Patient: sex F, age 65
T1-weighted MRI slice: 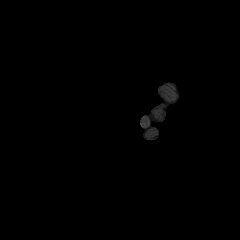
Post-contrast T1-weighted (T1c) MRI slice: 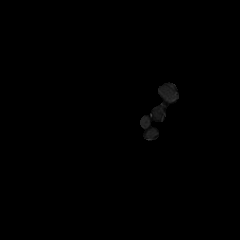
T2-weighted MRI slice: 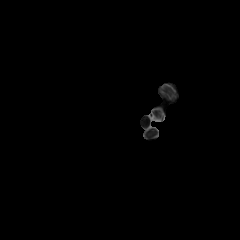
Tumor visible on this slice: no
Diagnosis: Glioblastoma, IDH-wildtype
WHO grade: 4